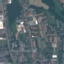
Land use / land cover: Residential